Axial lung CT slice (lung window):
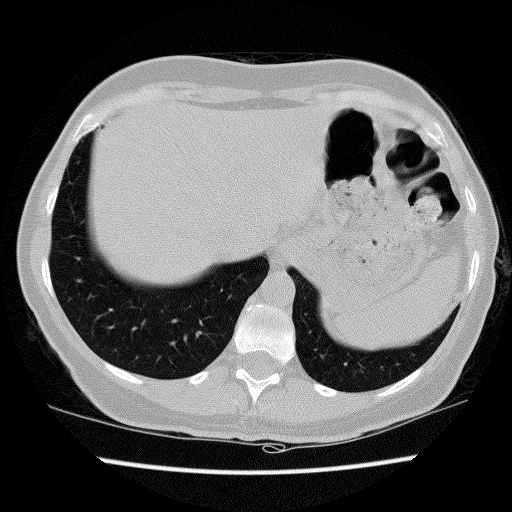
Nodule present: no